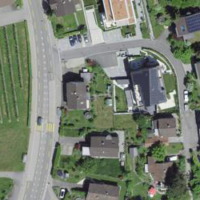
EUNIS habitat code: 55
Species observed at this site:
Juglans regia
Allium ursinum
Helleborus niger